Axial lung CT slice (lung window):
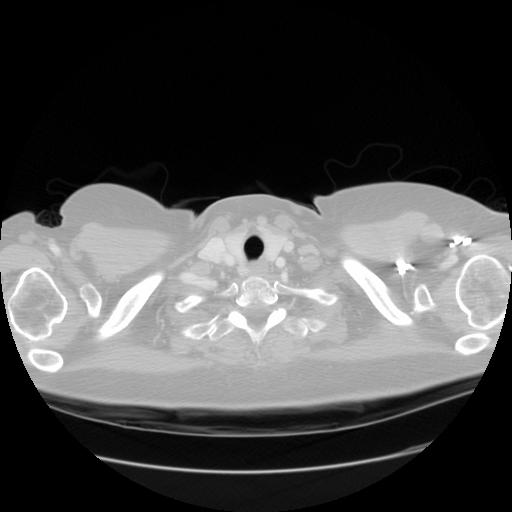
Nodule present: no